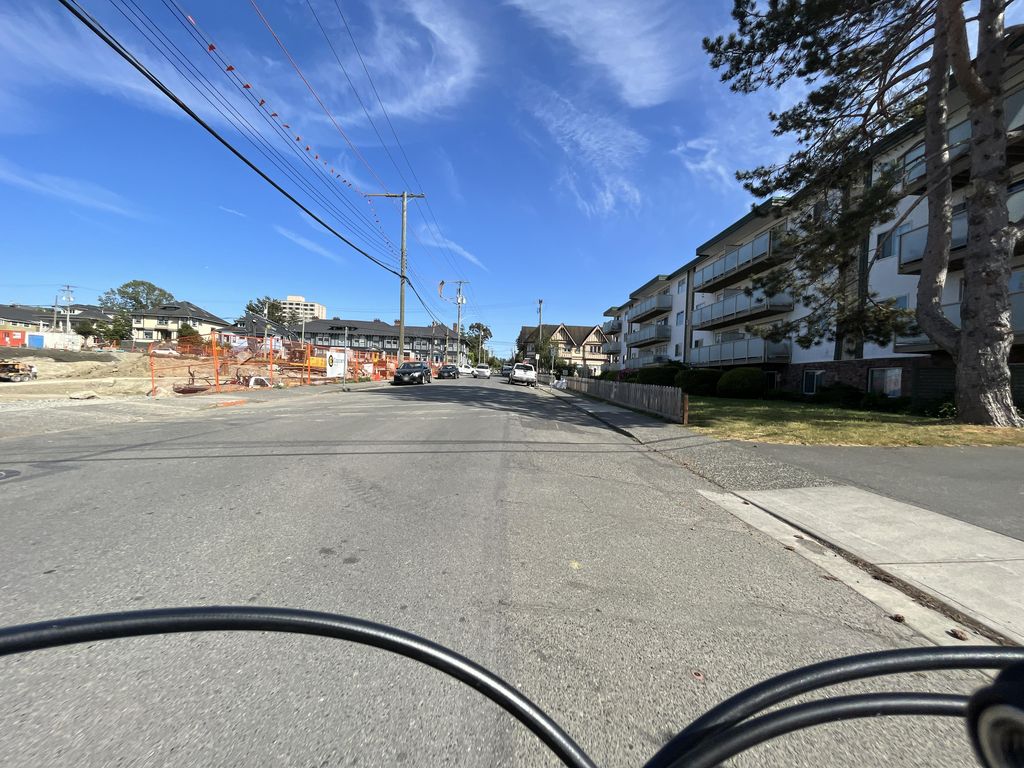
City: victoria